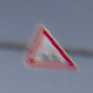
Verkehrszeichen: UnebeneFahrbahn
Umgebung: Outdoor, Nature
Tageszeit: SunriseSunset
Wetter: PartlyCloudy
Licht: Natural
Jahreszeit: NotSpecified
Kontrast: LowContrast